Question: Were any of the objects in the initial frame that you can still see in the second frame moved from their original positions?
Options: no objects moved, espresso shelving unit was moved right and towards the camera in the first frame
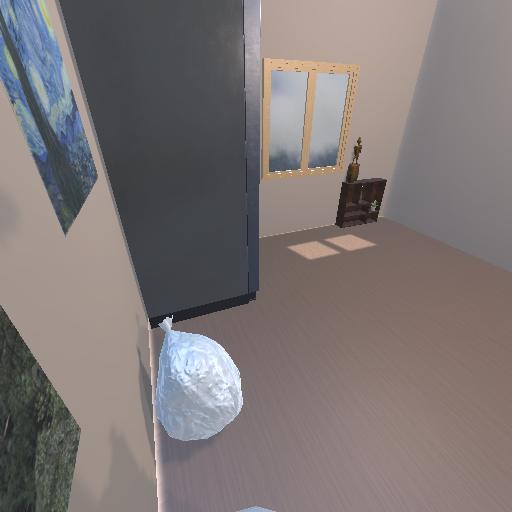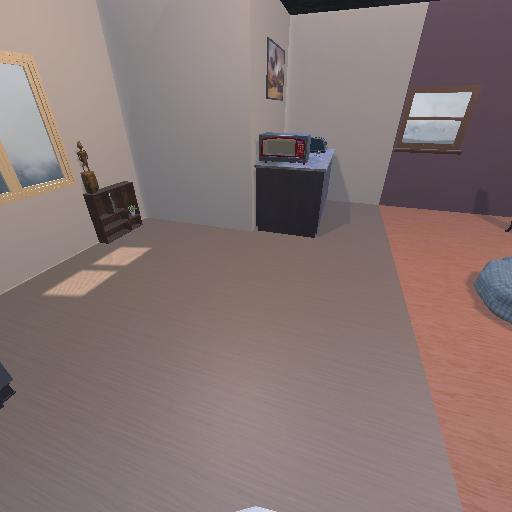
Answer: no objects moved